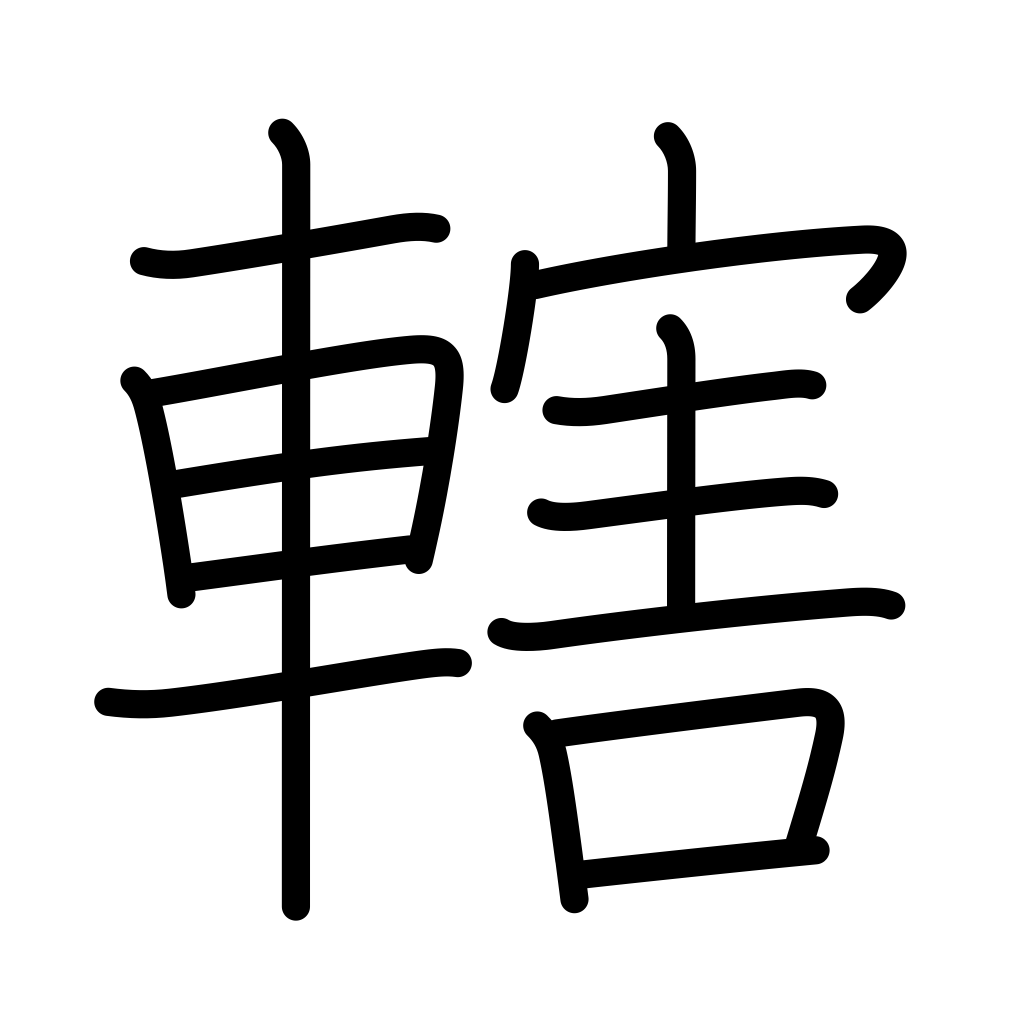
Meaning: control, wedge